На рисунке показаны два сосуда $A$ и $B$ с круглым сечением, соединённые короткой и очень тонкой трубкой. В трубке находится кран $K$ с высокой теплопроводностью. Сосуд и трубка, напротив, теплоизолированы. $F$ представляет собой теплоизолированный поршень, который плотно прилегает к стенкам сосуда $A$, но движется с пренебрежимо малым трением. Изначально $K$ замкнут, а $F$ находится на левом конце $A$. В сосуде $A$ находится $n$ моль идеального газа при температуре $T_0$, сосуд $B$ вакуумирован. Поршень $F$ двигают вправо, пока объём газа не сравняется с объёмом сосуда $B$. При этом над газом совершена работа $W$, а его температура стала равна $T_1$. В этот момент кран $K$ слегка приоткрывают, и газ из $A$ медленно просачивается в $B$. При этом поршень $F$ двигается вправо так, что давление газа в $A$ остаётся примерно постоянным.
Найдите температуру газа $T_2$ в конце этого процесса. При решении задачи пренебрегите теплоёмкостями поршня, крана и сосудов.
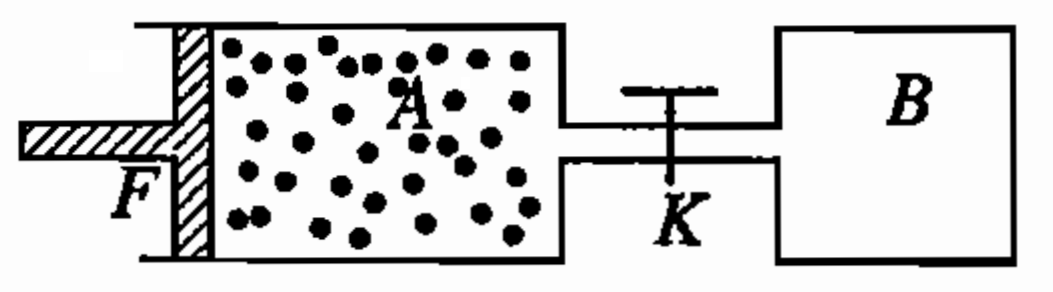
Ответ: \[T_2=\frac{2nR\left(T_1-T_0\right)+W}{nR\left(T_1-T_0\right)+W}T_1.\]
Темы:
T, Термодинамика, Китайские, Первое начало термодинамики